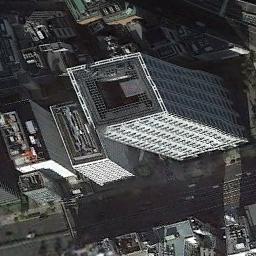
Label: commercial_area